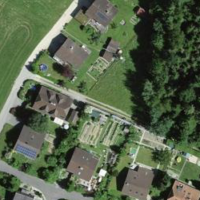
EUNIS habitat code: 55
Species observed at this site:
Potentilla verna
Grus grus
Lapsana communis